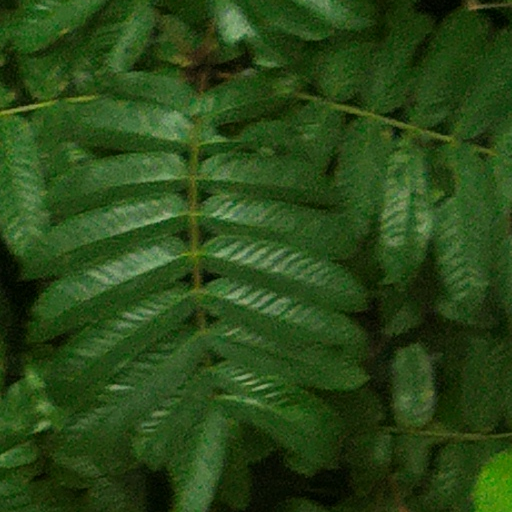
Species: Astronium graveolens
GBIF accepted scientific name: Astronium graveolens
Crown area (m\u00b2): 131.108